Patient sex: F
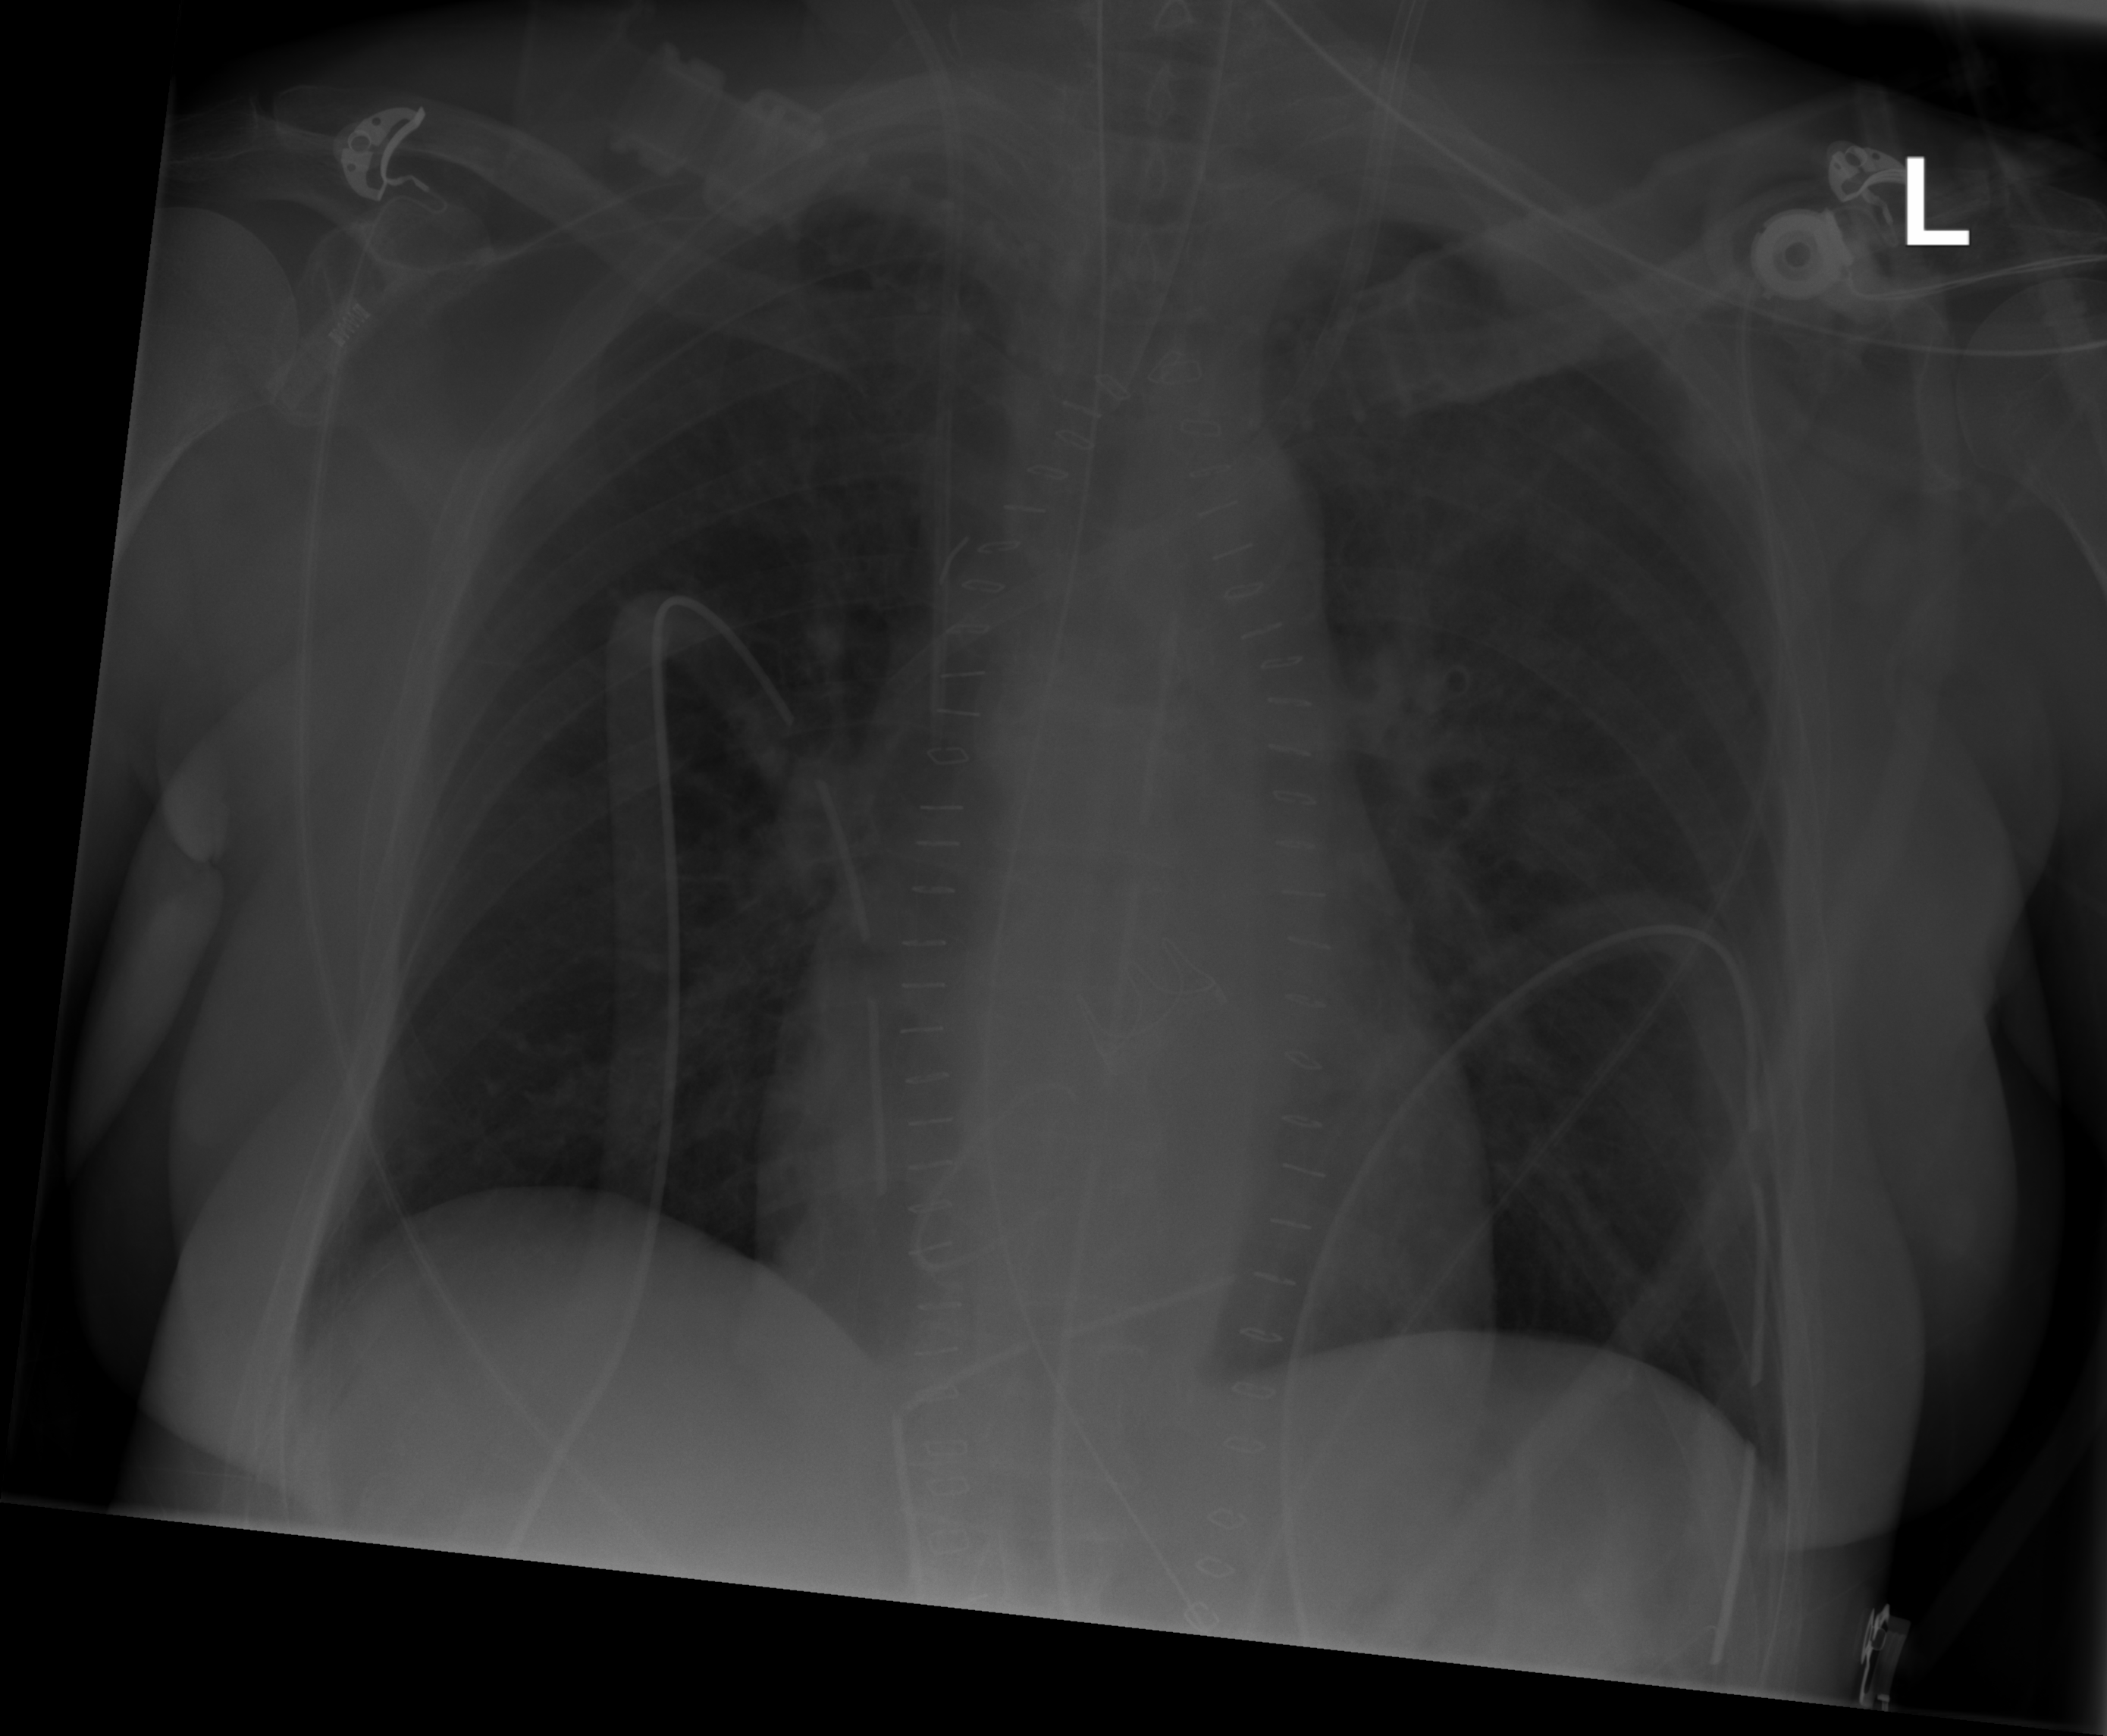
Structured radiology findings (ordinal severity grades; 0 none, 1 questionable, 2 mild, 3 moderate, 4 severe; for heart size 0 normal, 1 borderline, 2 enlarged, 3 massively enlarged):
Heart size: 2
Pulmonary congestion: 0
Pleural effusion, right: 2
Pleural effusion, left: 0
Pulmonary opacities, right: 0
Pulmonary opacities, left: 0
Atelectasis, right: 2
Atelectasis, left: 0